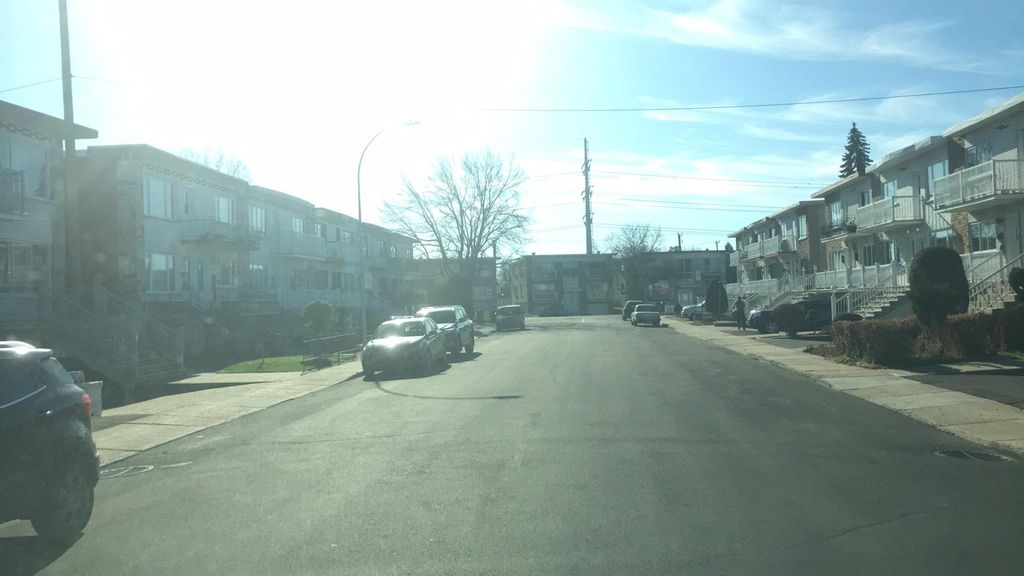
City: montreal